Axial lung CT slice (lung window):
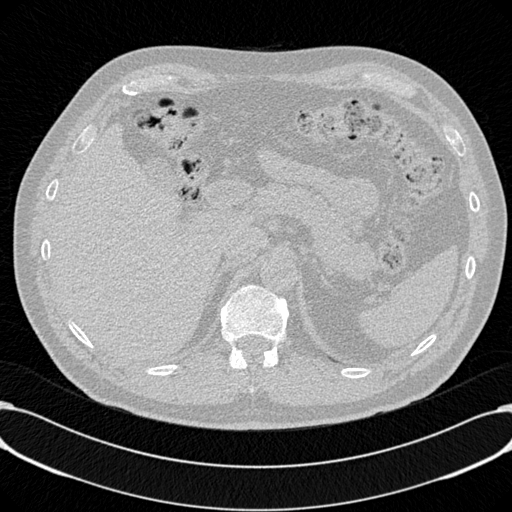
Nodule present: no